Question: I've got this problem :

The text in the label is cropped.
This is my code:
'''
public var MenuSkin:GUISkin;
function OnGUI () {
GUI.skin = MenuSkin;
GUI.skin.font = myfont;
GUI.Label ( new Rect (Screen.width-310,Screen.height/2,300,50), "Number is 16");
}
'''
The label is cropped. How do i fix it without changing the font because i need bigger font.
Thank you ...
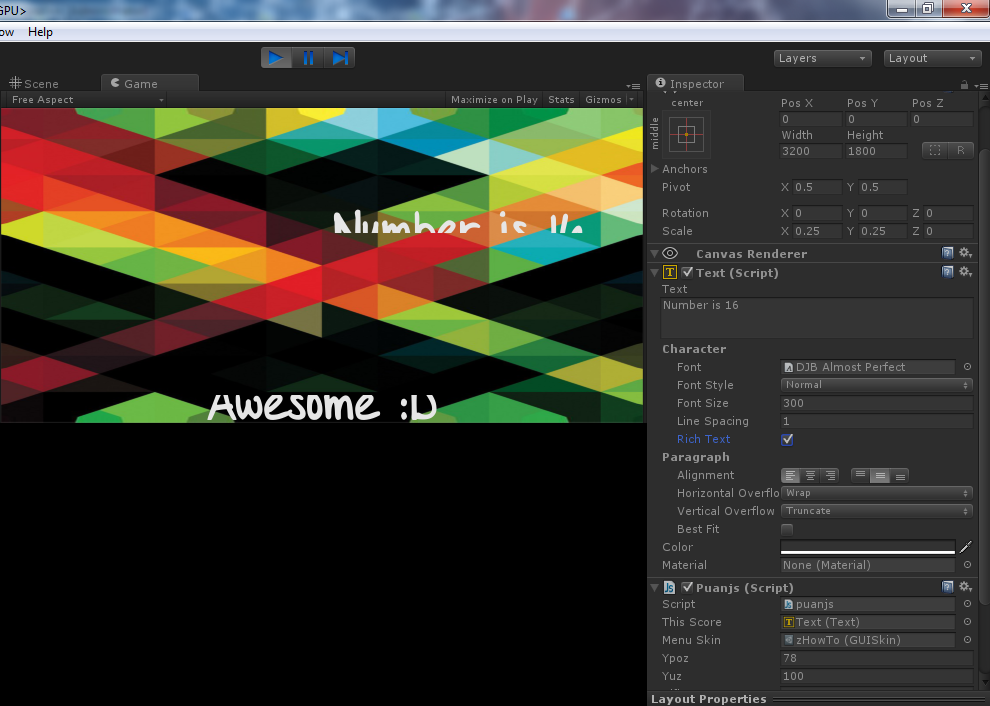
Answer: Use style.CalSize() function to get the exact rect needed:
'''
void OnGUI()
{
var style = GUI.skin.label;
var size = style.CalcSize(new GUIContent("Number is 16")); // ****
GUI.Label(new Rect(Screen.width - size.x - 100,
Screen.height / 2, size.x, size.y), "Number is 16");
}
'''